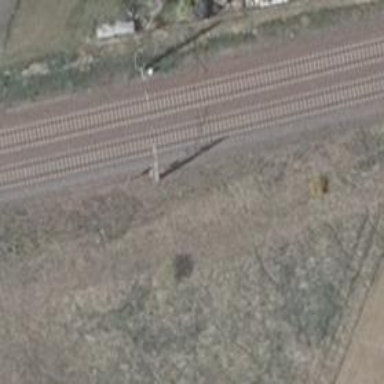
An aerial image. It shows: Railway track with contact line for electrification.